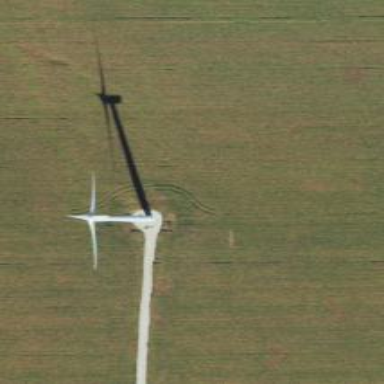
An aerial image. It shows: Wind generator using wind turbines of horizontal axis.